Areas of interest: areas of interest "Happy Nest Inn (Suihua, North of Huanghe River)"
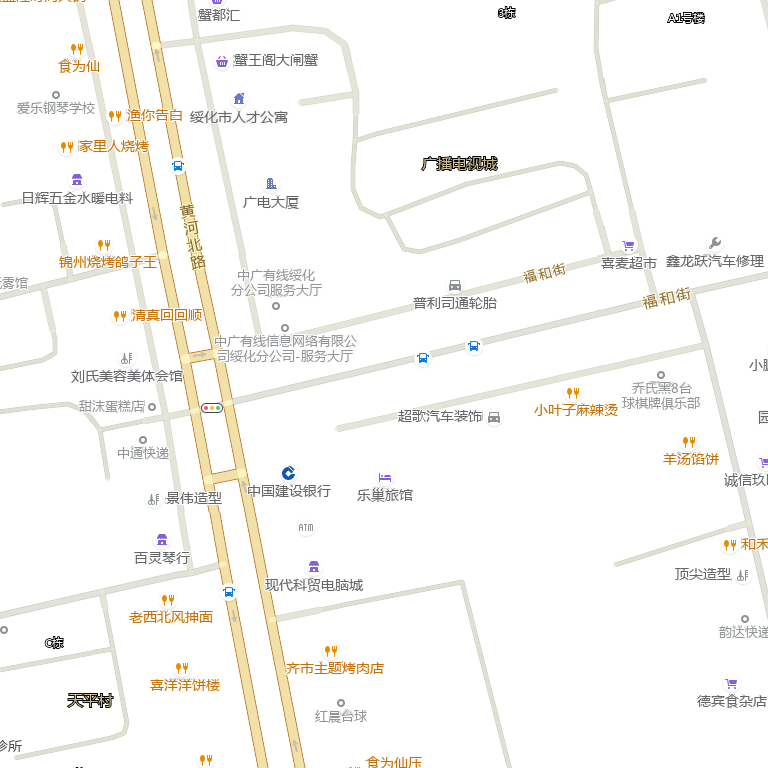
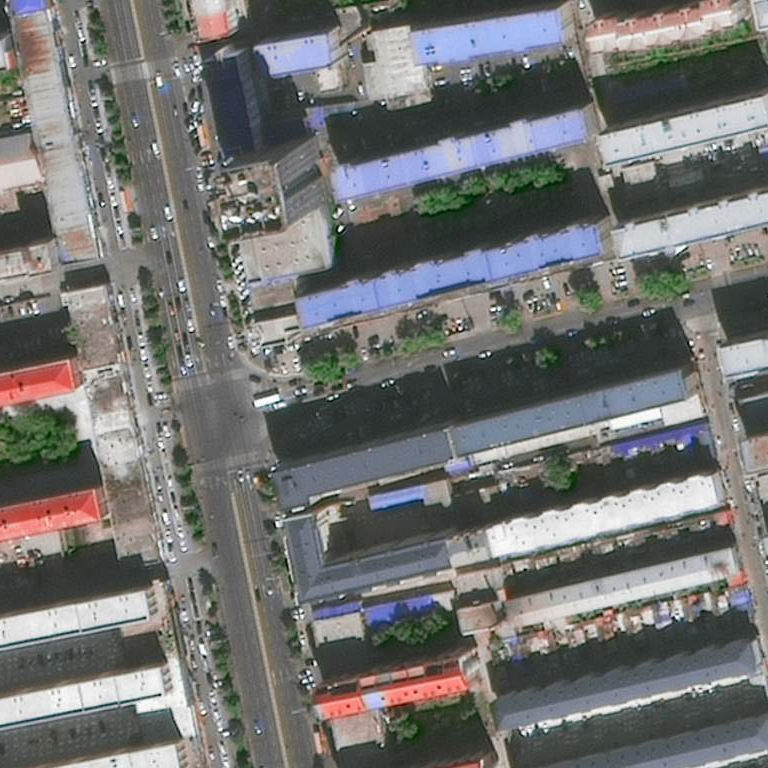